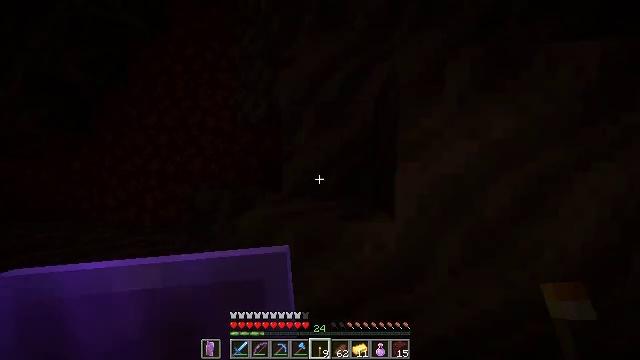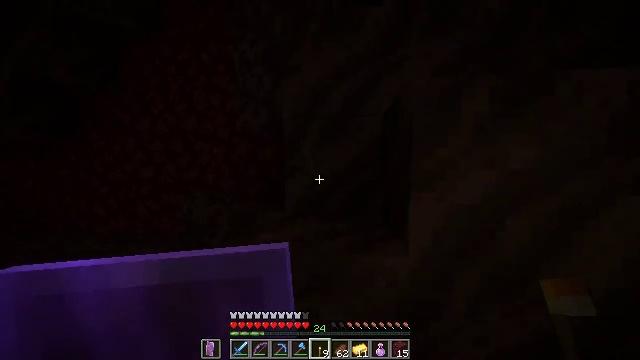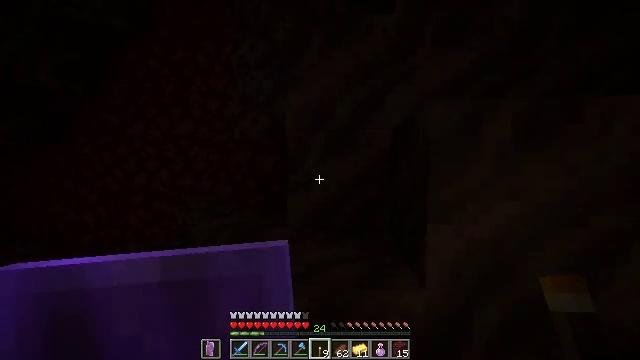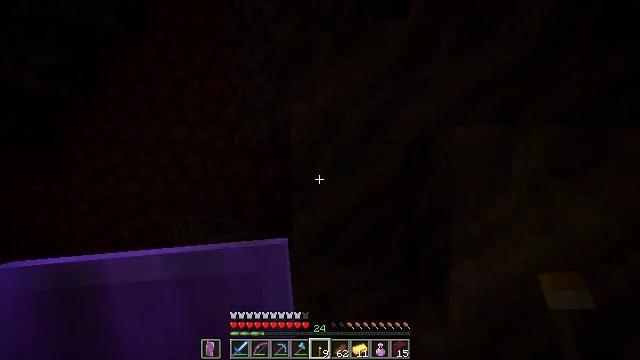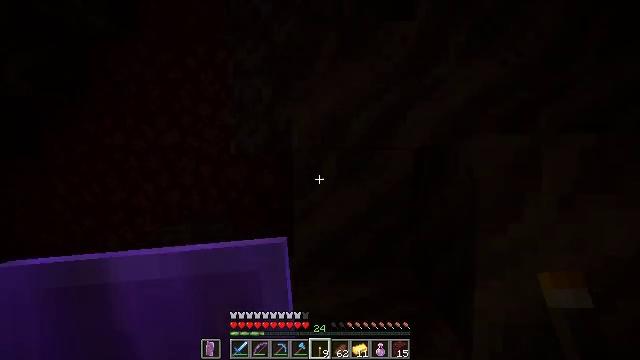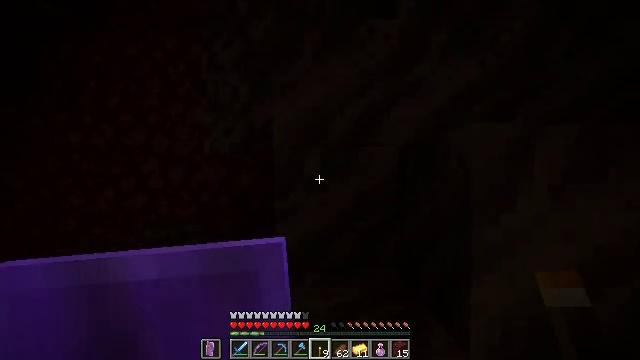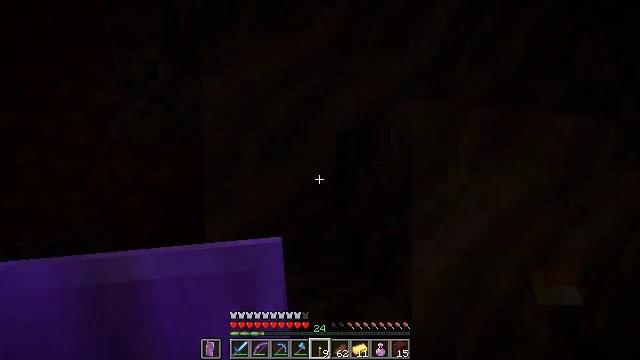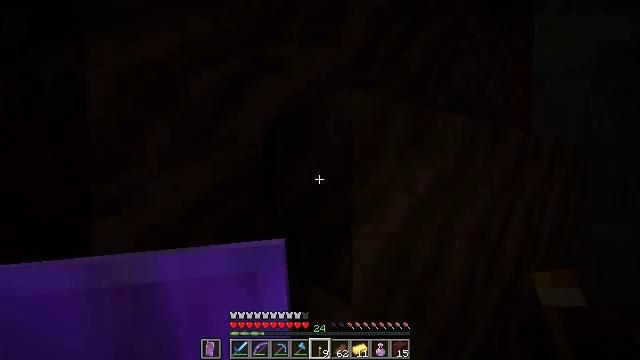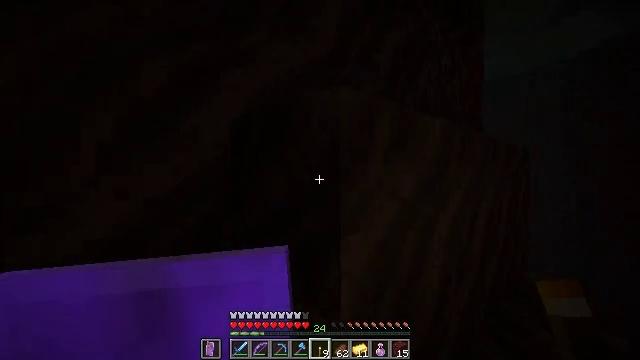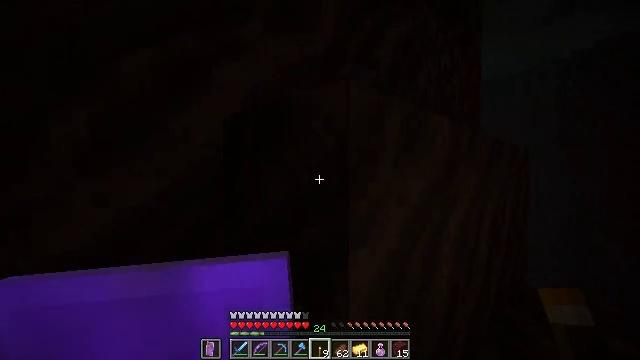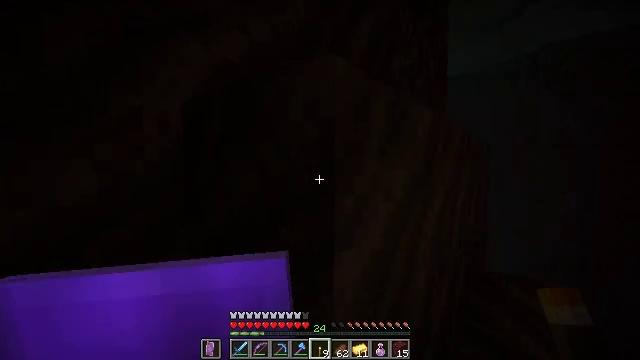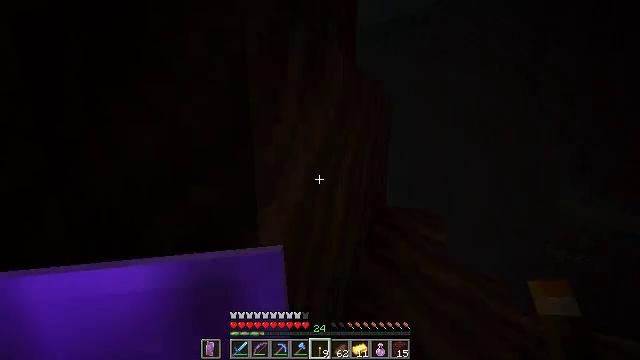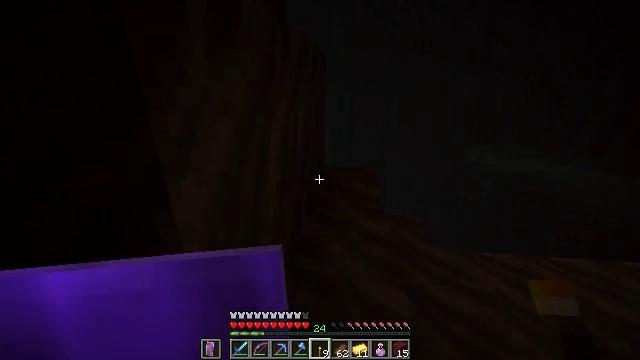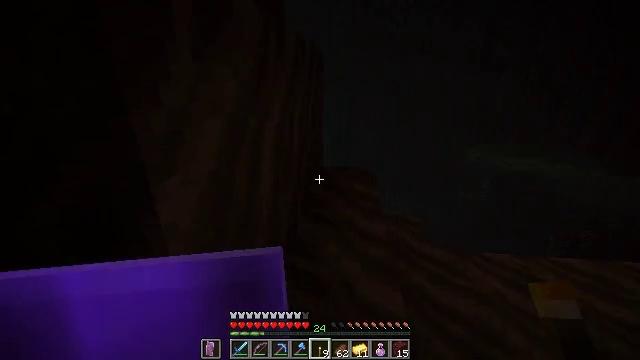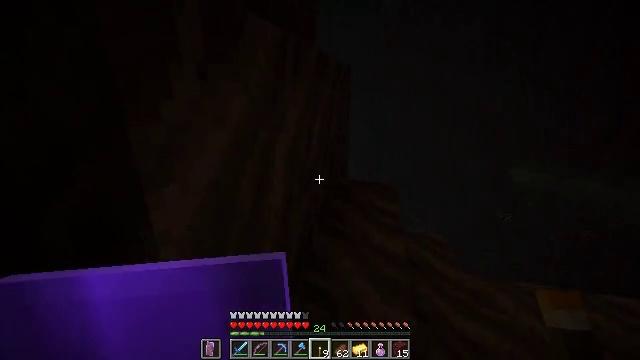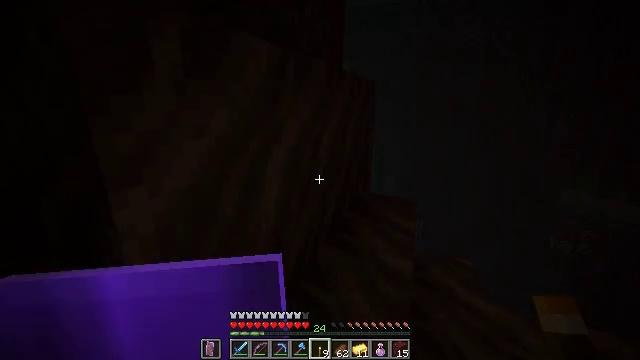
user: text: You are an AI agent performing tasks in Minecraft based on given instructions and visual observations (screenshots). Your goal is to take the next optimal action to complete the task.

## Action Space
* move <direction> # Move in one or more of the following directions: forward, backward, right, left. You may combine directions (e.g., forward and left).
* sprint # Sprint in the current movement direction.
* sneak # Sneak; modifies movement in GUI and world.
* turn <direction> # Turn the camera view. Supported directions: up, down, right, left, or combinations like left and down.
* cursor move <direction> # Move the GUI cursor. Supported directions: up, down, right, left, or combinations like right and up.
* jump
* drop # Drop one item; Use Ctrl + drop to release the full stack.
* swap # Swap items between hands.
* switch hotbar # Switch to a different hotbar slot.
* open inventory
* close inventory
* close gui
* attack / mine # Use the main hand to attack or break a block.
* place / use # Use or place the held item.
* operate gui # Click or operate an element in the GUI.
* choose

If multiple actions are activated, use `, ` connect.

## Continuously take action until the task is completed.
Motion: motion action
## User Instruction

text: Gather soul soil blocks.
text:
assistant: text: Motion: move forward, jump
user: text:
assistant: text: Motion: move forward, jump
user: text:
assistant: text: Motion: move forward
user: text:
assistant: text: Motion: move forward, turn right
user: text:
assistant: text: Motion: move forward and move left, turn right and up
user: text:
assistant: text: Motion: move forward and move left, turn right
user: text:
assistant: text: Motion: move forward, turn right
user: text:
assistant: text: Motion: move forward, turn right
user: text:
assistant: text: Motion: move forward, turn right
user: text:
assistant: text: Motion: turn right and down
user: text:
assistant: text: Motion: turn right and down
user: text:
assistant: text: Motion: move right, turn right and down
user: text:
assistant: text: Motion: move right
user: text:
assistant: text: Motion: move right, turn left and up
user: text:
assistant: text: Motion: move right, turn left and up
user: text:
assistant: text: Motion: turn left and up
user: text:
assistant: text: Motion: turn left and up
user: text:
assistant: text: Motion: turn left and up
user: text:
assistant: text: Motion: turn left and up, attack / mine
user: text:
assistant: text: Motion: turn left and up, attack / mine
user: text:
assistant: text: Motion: turn left and up, attack / mine
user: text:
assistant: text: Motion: turn left and up, attack / mine
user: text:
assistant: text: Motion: turn left and up, attack / mine
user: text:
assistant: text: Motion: attack / mine
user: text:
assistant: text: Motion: attack / mine
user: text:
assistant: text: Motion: attack / mine
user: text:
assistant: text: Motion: attack / mine
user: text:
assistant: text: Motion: attack / mine
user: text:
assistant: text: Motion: attack / mine
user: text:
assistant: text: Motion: attack / mine